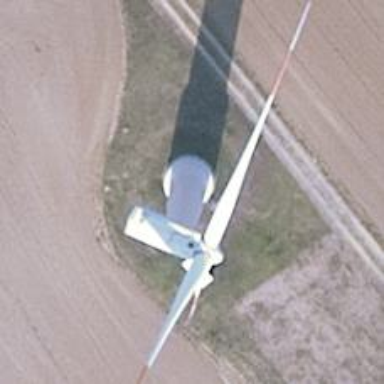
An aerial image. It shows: Wind generator powered by horizontal-axis wind turbine.